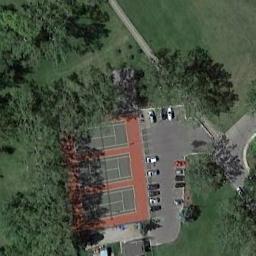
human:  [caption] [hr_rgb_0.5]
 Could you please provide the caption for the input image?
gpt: The tennis court is on the grass next to some trees and parking lot .

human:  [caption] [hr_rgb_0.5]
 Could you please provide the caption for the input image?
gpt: Tennis court and parking lot surrounded by lawns and trees .

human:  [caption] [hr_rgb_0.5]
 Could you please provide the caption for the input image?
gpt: Many cars are near the tennis courts .

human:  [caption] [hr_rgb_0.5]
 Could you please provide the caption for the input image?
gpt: A group of people are playing on different tennis courts .

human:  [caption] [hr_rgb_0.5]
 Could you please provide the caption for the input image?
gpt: There are many green trees and some cars beside the tennis courts .